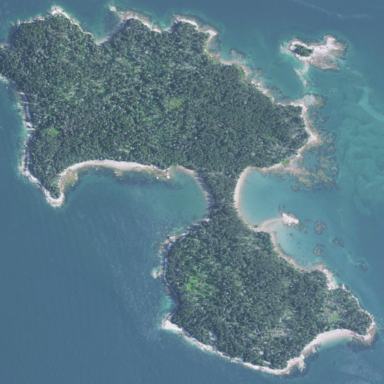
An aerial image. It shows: Islet along the natural coastline.